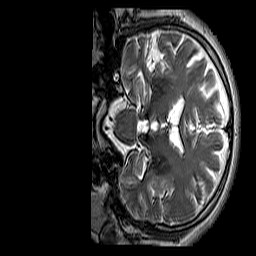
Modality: T2w
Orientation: coronal
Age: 53
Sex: male
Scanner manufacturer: siemens
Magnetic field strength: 3 T
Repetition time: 3.2 s
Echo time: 0.212 s